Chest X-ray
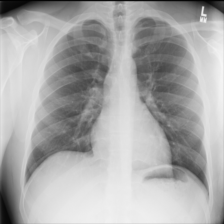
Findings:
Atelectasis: negative
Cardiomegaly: negative
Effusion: negative
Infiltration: negative
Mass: negative
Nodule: negative
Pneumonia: negative
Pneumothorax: negative
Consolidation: negative
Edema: negative
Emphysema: negative
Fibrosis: negative
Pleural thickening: negative
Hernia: negative